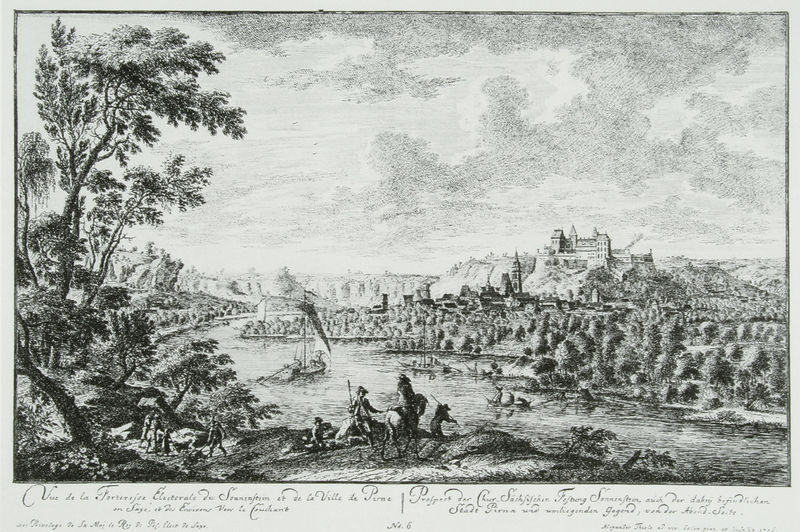
Titel: Sonnenstein bei Pirna
Künstler: Johann Alexander Thiele
Standort: Dresden
Institution: Staatliche Kunstsammlungen, Kupferstich-Kabinett
Schlagwörter: baum, berg, blätter, himmel, laub, mann, meer, wasser, weiß, wolken, bäume, fluss, kirchturm, landschaft, menschen, see, stadt, teich, ufer, äste, frankreich, grau, hintergrund, männer, paris, schwarz, vordergrund, zeichnung, dach, haus, schloss, tiere, weg, wiese, wolke, architektur, mensch, rahmen, ast, bach, feld, hügel, spiegelung, zweige, busch, kanal, kirche, personen, blatt, person, wald, anhöhe, boot, boote, kinder, pferd, pferde, reiter, stock, turm, schiff, schiffe, schrift, segel, segelboot, segelschiffe, papier, ansicht, vedute, stab, fahne, fischer, mast, berge, dorf, grafik, graphik, seine, masten, lanze, rudern, inschrift, segelboote, stadtansicht, unterschrift, burg, zweig, festung, flusslandschaft, druck, schwarzweiss, druckgrafik, radierung, stich, titel, text, jagd, regatta, untertitel, speer, dresden, kupferstich, hirte, hirten, shwarz, angeln, fischen, beschriftet, würzburg, ansciht, elbe, schiffsmast, sachsen, pirna, ansichte, bootsmast, nr. 6, schiffsmasz, schwarz#